Question: So, my site looks blurry on Mobile Safari. I have an iPhone 3GS, and whenever I go to one of my articles in my site... oh yes, blurriness...
Is it maybe too big for my old iPhone 3GS, in addition to the resources-hungry iOS5?

If anyone with an iPod or iPhone could test it, it would be much appreciated. I'd like to know if anyone else have this issue.
The article from the screenshot is <URL>
And most importantly... Anyone know why?
There is no CSS transformation or perspective of any kind being applied to neither the tag nor it's parents.
Thanks!
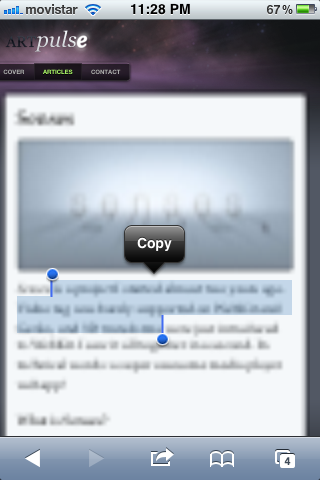
Answer: This happens if your device is nearly out of memory and then has to allocate a huge amount e.g. for sites that have some big javascripts running and loading data over ajax.
Try closing all running apps (taskmanager -> double click the home button) and load again.